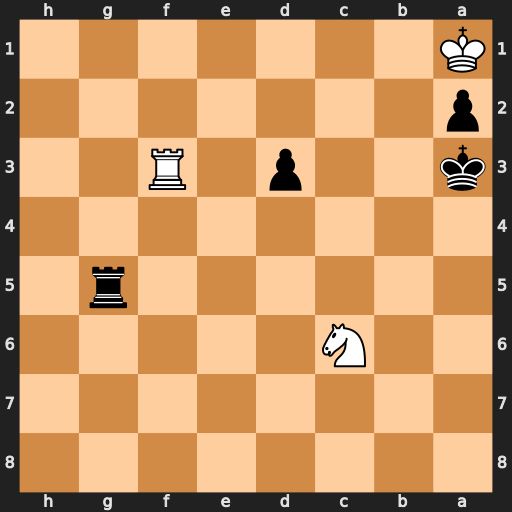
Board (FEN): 8/8/2N5/6r1/8/k2p1R2/p7/K7
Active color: b
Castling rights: -
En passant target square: -
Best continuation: Rg1+ Rf1 Rxf1#